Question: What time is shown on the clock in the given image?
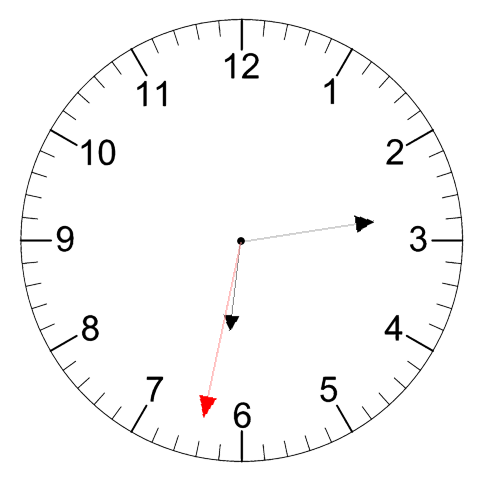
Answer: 06:13:32